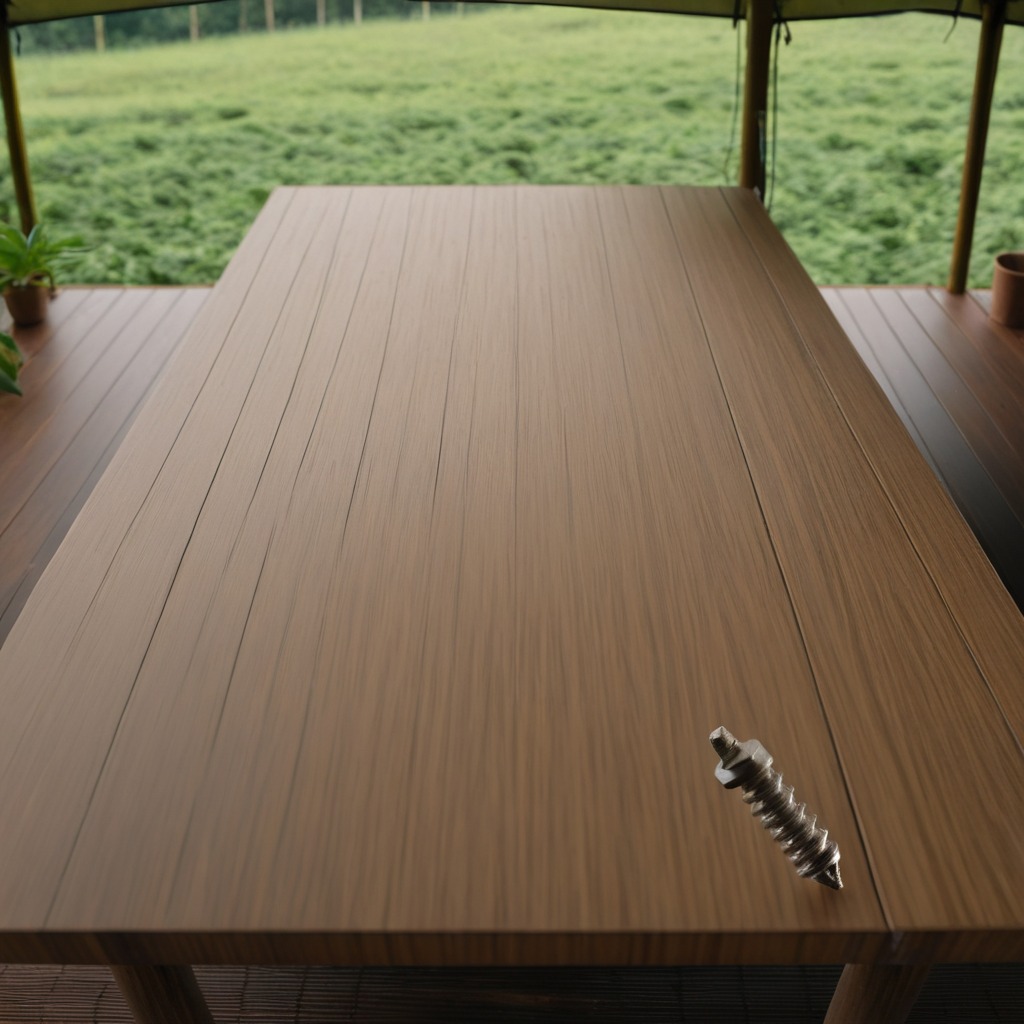
A metal screw is lying on a wooden table inside a jungle field workshop tent.